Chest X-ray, AP view. Patient: 44 years old, sex F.
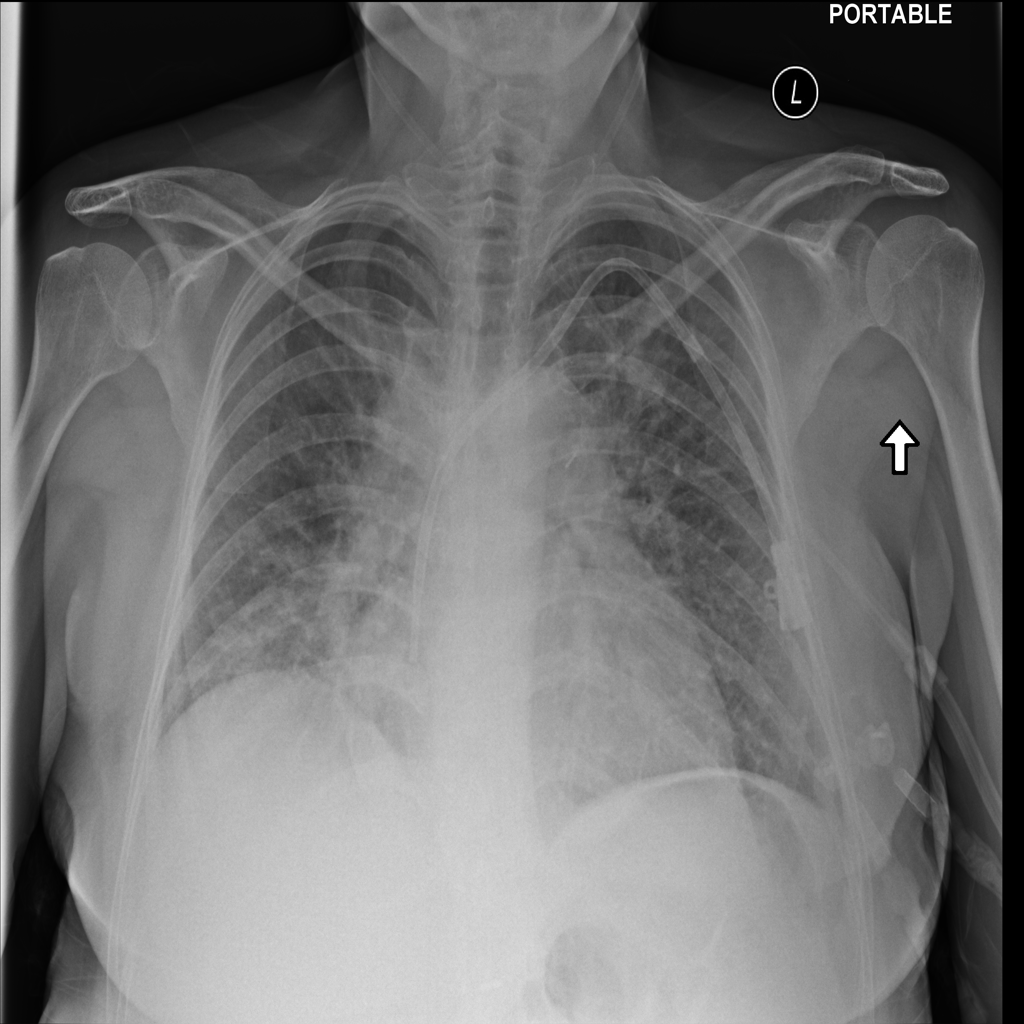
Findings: Infiltration